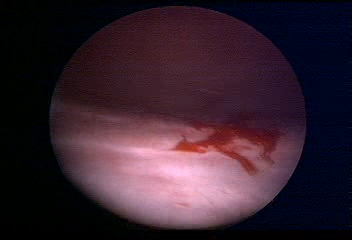
Modality: WLC
Class: Normal mucosa
Bladder cancer association: No